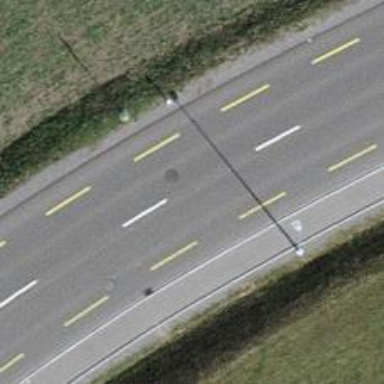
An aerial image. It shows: Tertiary road with designated cycle lane.